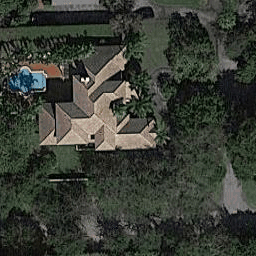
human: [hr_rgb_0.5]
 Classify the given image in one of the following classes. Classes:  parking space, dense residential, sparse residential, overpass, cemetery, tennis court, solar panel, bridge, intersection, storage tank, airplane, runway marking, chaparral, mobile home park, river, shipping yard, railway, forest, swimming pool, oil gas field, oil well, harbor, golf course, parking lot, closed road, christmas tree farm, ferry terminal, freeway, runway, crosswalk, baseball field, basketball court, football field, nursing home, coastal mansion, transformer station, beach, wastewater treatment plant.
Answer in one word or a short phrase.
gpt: sparse residential